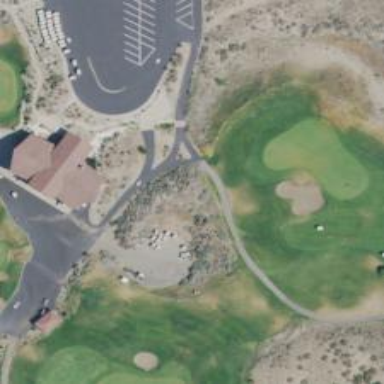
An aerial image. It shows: Service road used as golf cart path.